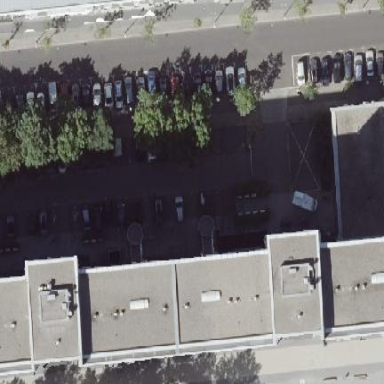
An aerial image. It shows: Grey apartments building.